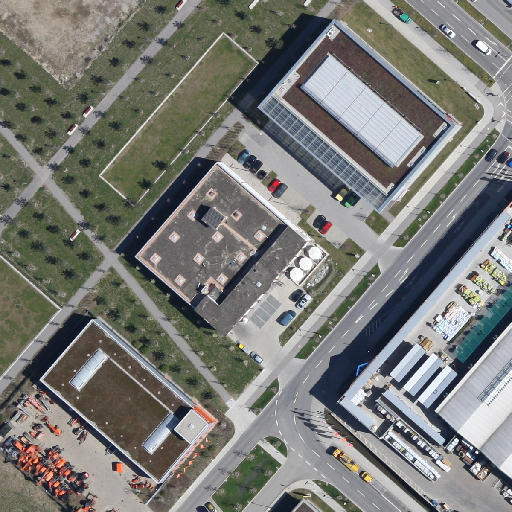
Referring expression: vehicle